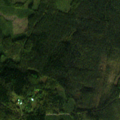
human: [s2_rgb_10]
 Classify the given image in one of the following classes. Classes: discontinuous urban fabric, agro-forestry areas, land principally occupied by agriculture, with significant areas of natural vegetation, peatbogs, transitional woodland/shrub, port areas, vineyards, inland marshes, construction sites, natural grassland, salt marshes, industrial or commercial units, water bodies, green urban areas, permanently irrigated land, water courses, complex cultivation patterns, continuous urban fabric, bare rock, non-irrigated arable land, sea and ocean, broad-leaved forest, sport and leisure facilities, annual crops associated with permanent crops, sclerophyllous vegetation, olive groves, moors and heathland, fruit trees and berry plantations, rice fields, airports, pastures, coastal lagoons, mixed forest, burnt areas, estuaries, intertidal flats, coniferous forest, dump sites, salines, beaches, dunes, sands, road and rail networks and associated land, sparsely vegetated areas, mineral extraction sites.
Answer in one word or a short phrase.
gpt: broad-leaved forest, coniferous forest, mixed forest, transitional woodland/shrub